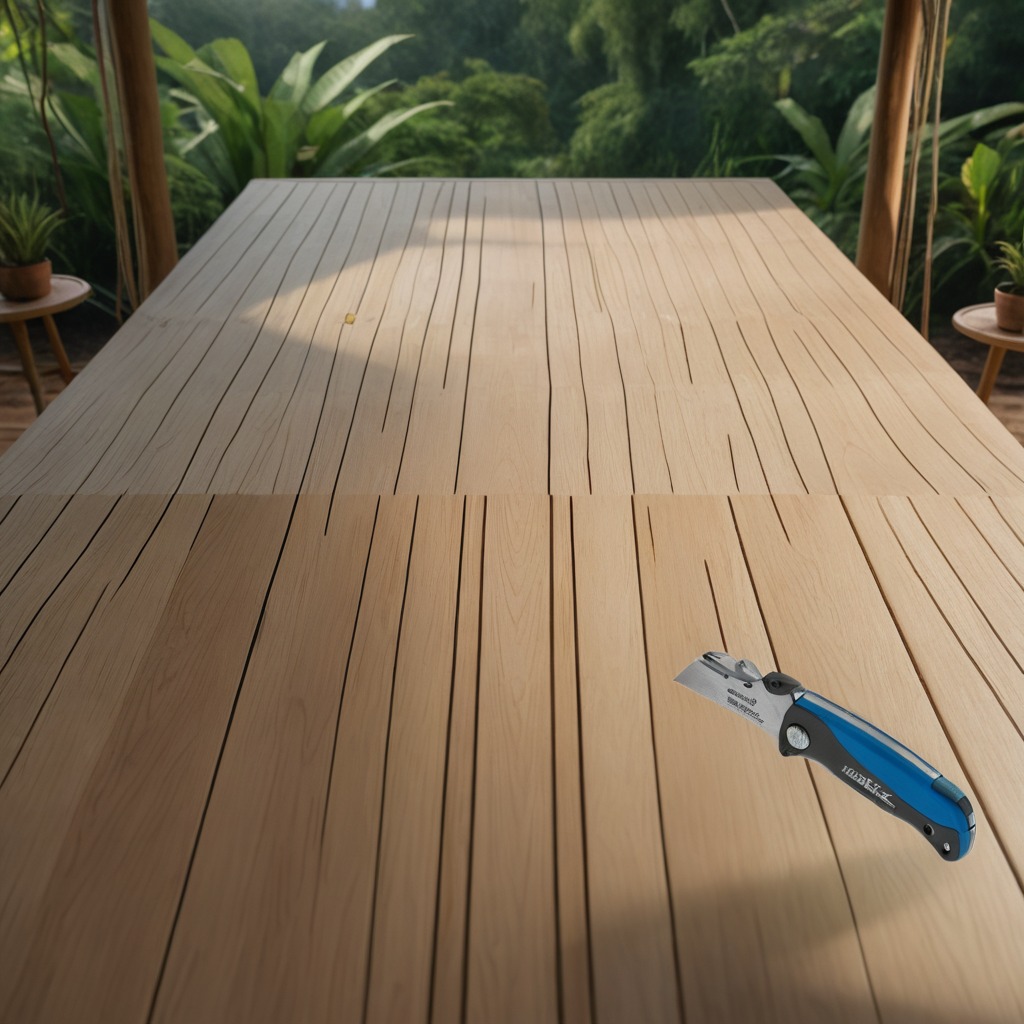
A utility knife is lying on the wooden table.